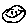
Label: smiley face